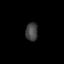
Tissue: skin
Cell type: Others
Senescence score: 0.7279
Nuclear area (px): 218
Mean DAPI intensity: 66.83